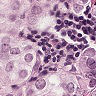
Metastatic tissue present: yes